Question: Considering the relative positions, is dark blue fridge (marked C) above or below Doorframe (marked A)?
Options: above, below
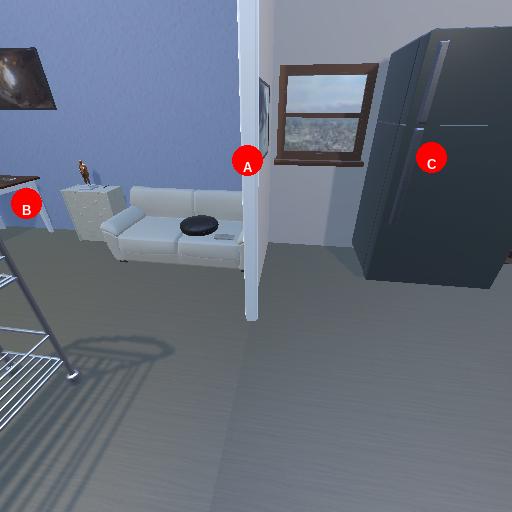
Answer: above